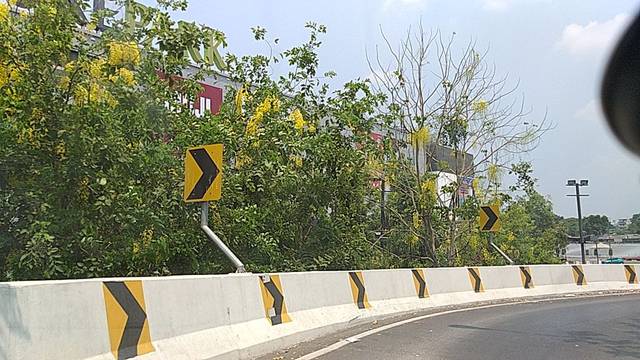
Region: Thailand
Coordinates: 13.987, 100.618